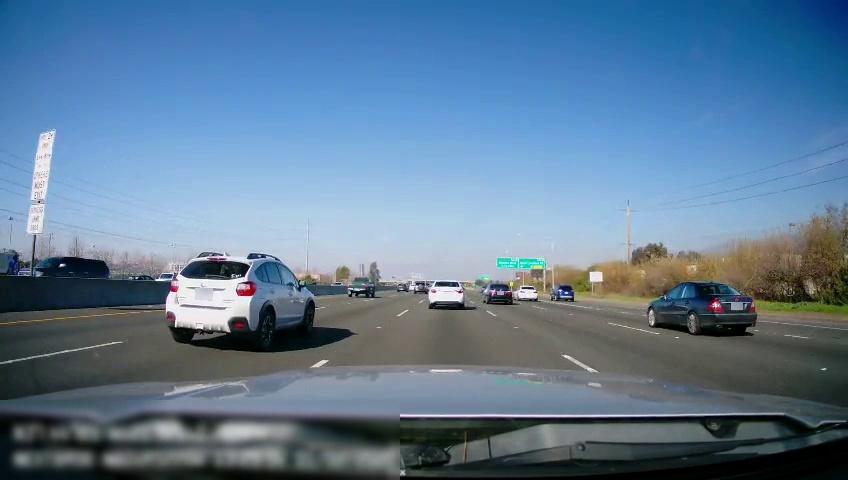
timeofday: Day
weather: Sunny
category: Drivable Space
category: Vehicles | SUV
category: Vehicles | Car
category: Vehicles | Car
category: Vehicles | SUV
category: Vehicles | Car
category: Vehicles | Car
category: Vehicles | Car
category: Vehicles | Car
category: Vehicles | SUV
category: Vehicles | Car
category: Vehicles | Truck
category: Vehicles | SUV
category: Vehicles | Car
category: Lanes | Current Lane
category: Lanes | Current Lane
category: Lanes | Alternate Lane
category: Lanes | Alternate Lane
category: Lanes | Alternate Lane
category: Lanes | Alternate Lane
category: Lanes | Alternate Lane
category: Traffic | Signs
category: Traffic | Signs
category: Traffic | Signs
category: Traffic | Signs
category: Traffic | Signs